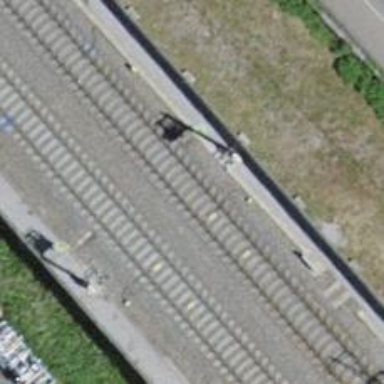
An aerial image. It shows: Railway signal.